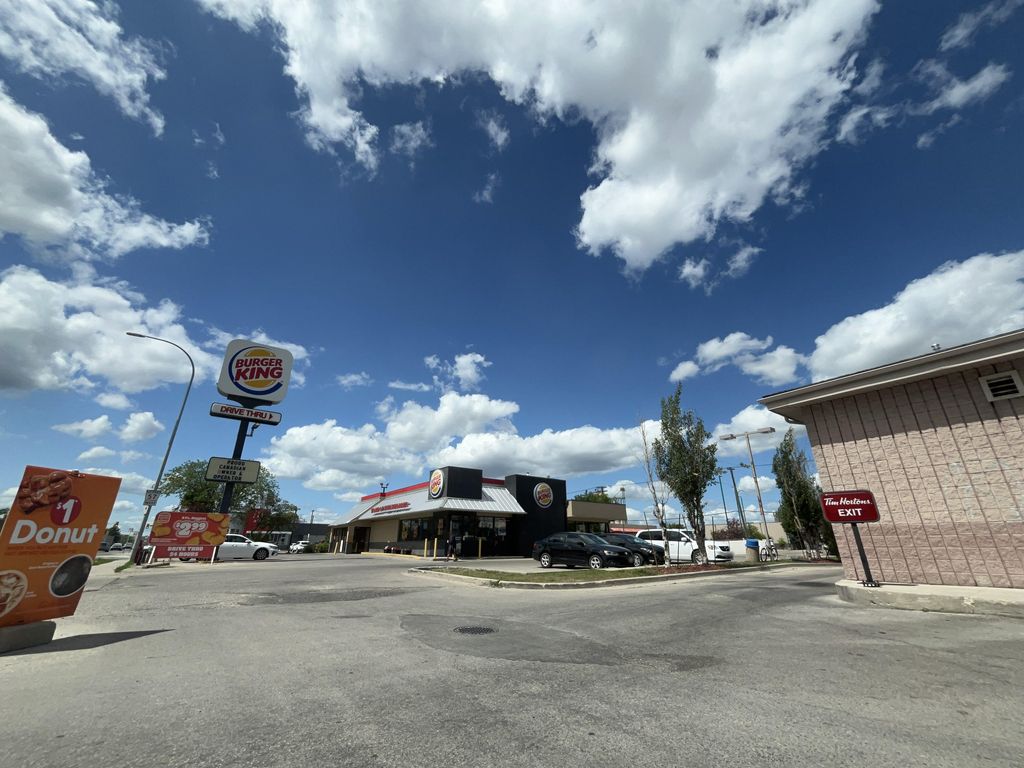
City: winnipeg